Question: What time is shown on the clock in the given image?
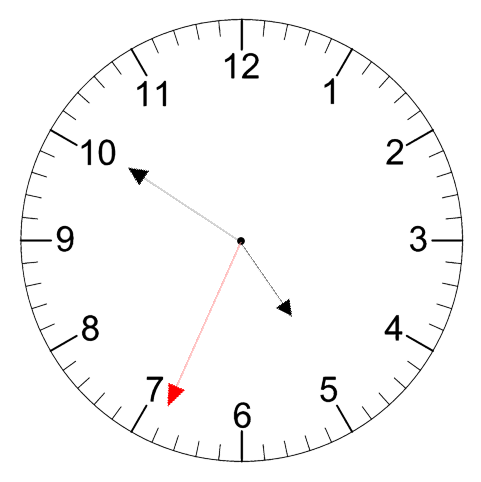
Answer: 04:50:34